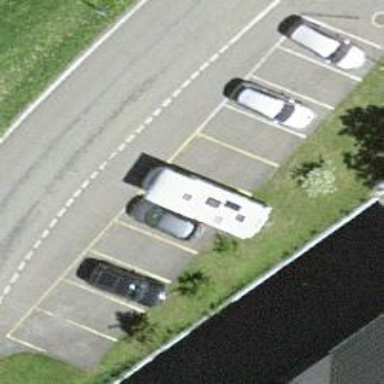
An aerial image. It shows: Parking area.